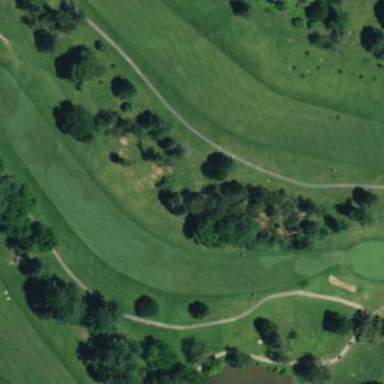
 with lush green grass covering the ground."